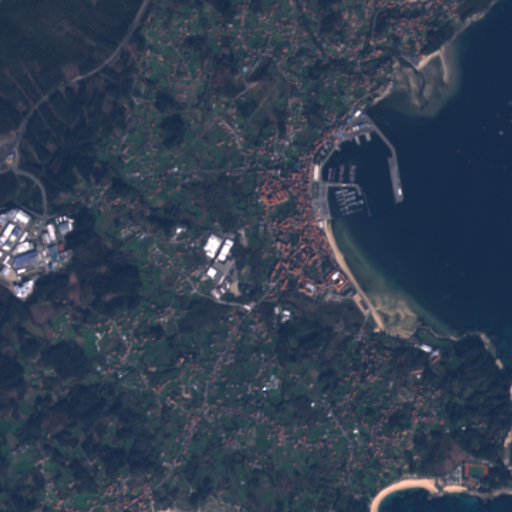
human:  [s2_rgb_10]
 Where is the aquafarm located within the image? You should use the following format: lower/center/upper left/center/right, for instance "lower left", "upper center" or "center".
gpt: The aquafarm is located in the center right of the image.
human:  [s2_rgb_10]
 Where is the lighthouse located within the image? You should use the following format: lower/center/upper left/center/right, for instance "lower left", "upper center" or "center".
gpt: The lighthouse is located in the center right of the image.
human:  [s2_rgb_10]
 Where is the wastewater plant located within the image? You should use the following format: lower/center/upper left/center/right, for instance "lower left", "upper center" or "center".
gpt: The wastewater plant is located in the center right of the image.
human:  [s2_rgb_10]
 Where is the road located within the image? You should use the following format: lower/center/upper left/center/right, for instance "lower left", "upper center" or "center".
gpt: There is no road in the image.